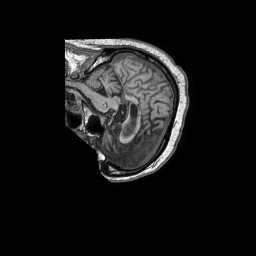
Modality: T1w
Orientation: sagittal
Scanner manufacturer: philips
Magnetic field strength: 1.5 T
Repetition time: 0.007307 s
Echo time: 0.003352 s